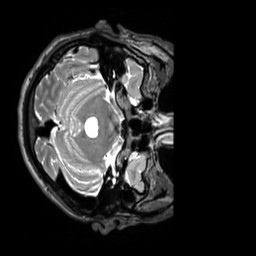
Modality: T2w
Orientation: axial
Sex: male
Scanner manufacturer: siemens
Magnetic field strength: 3 T
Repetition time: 3.2 s
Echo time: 0.409 s